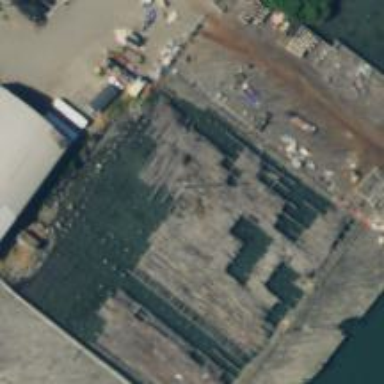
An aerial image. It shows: Ruined pier structure.